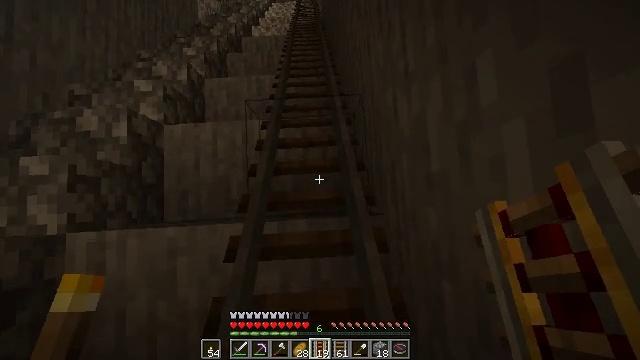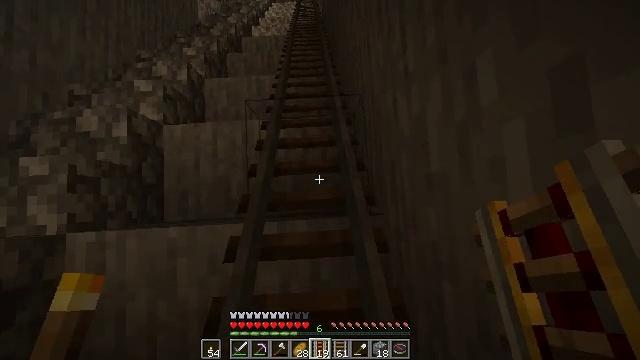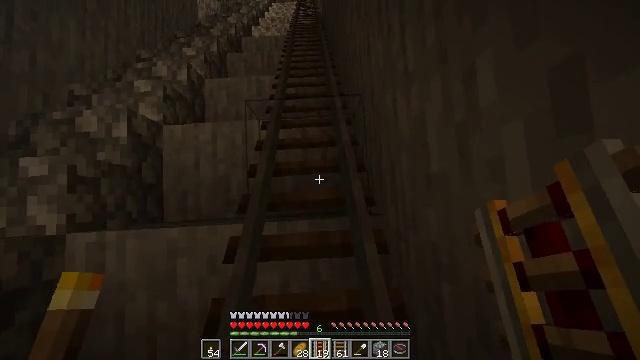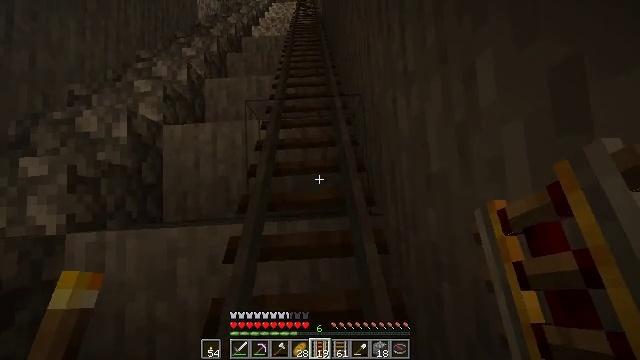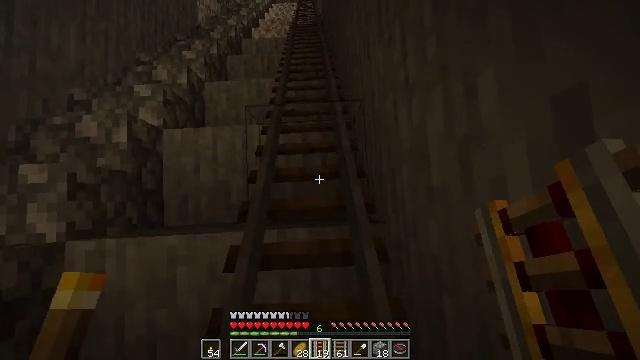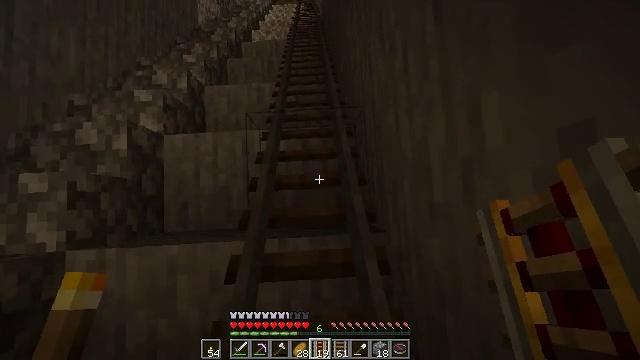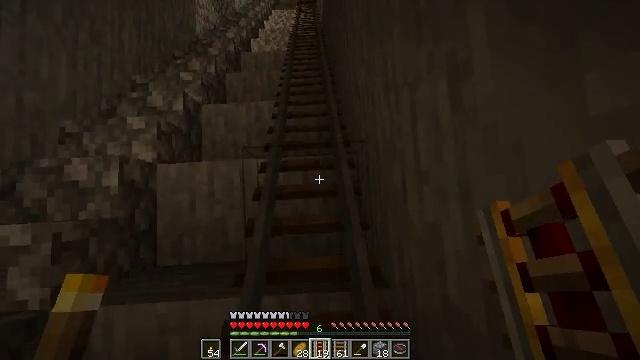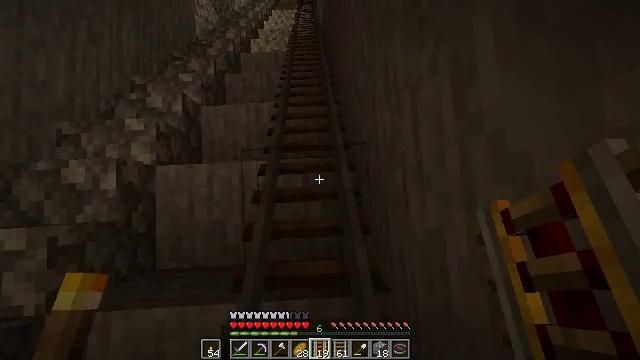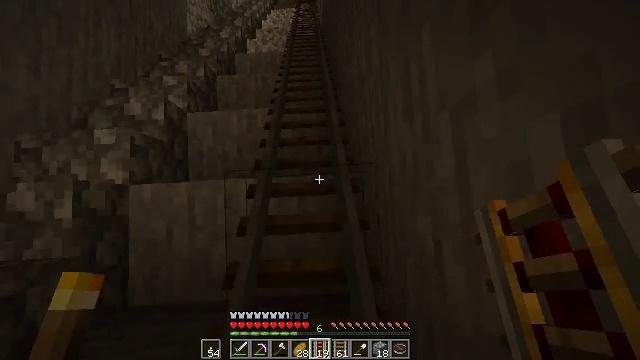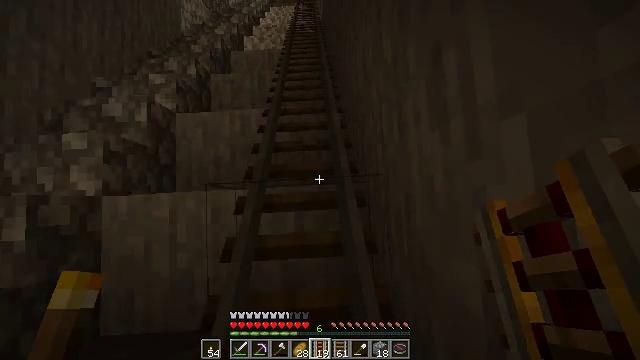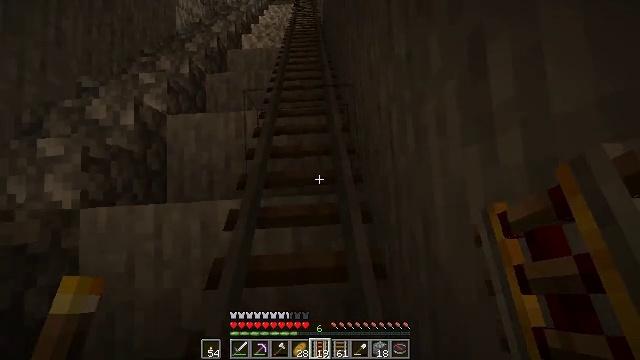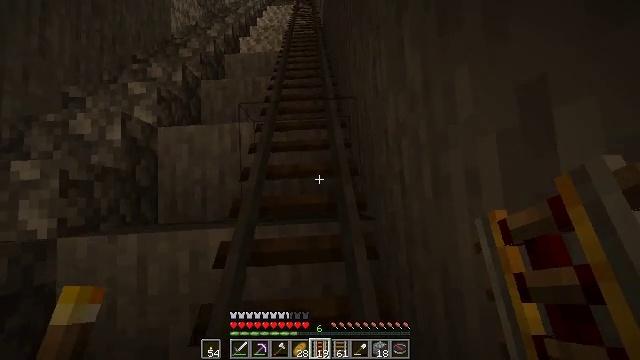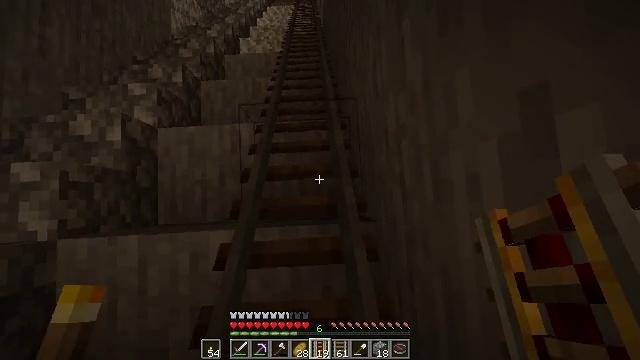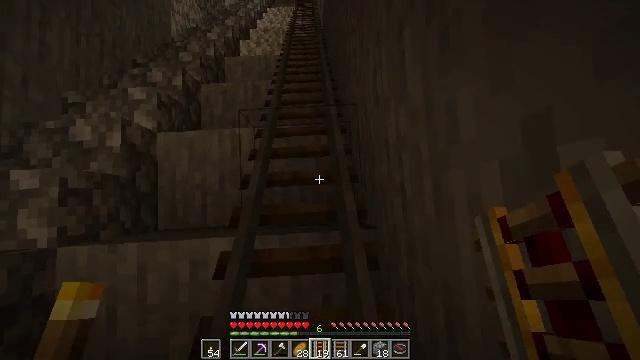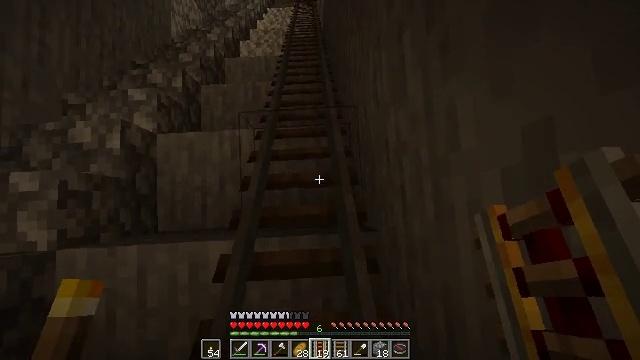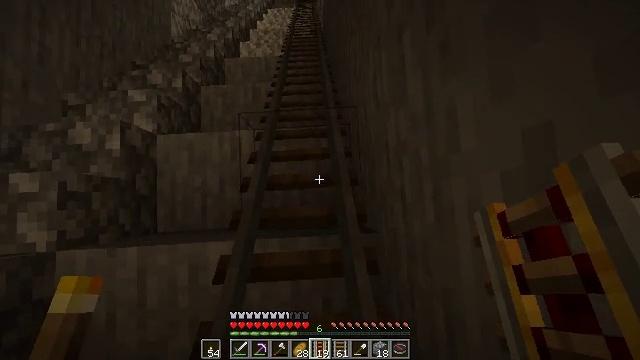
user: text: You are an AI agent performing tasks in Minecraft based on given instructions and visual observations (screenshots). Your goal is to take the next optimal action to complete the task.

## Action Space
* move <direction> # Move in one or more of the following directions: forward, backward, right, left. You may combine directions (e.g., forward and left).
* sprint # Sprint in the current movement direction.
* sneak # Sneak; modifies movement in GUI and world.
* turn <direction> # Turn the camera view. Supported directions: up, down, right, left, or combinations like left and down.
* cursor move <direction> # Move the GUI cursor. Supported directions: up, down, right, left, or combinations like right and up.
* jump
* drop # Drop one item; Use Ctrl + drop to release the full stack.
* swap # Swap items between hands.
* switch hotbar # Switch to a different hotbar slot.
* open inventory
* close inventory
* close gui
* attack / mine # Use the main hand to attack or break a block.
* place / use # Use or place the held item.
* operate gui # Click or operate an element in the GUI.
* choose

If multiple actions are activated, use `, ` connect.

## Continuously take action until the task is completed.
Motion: motion action
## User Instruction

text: Break the rail off the ground.
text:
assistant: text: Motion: no_op
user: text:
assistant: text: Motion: no_op
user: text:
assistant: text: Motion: no_op
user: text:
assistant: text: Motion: move forward
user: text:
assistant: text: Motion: move forward
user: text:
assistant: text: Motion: move forward
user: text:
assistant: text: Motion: move forward
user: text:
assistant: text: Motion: move forward
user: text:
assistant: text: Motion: no_op
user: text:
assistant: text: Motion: no_op
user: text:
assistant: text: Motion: no_op
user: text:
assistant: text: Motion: no_op
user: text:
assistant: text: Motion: no_op
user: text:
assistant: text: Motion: no_op
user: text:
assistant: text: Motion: no_op
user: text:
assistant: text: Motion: no_op
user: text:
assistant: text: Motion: no_op
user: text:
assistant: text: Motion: move forward
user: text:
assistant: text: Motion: move forward
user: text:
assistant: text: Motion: move forward
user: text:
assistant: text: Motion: move forward
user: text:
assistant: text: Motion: no_op
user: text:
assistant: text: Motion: no_op
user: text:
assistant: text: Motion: no_op
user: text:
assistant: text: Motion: no_op
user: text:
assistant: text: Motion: no_op
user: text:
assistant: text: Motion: no_op
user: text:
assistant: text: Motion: no_op
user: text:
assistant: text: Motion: no_op
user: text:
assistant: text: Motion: no_op